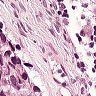
Metastatic tissue present: no